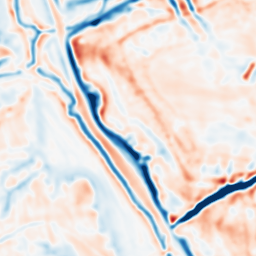
Category: multiscale
Decomposition family: dog_multiscale
Decomposition parameters: sigma_ratio: 1.4
n_scales: 3
base_sigma: 2
Upsampling method: edge_directed
Upsampling parameters: scale: 4
Upsampling scale: 4